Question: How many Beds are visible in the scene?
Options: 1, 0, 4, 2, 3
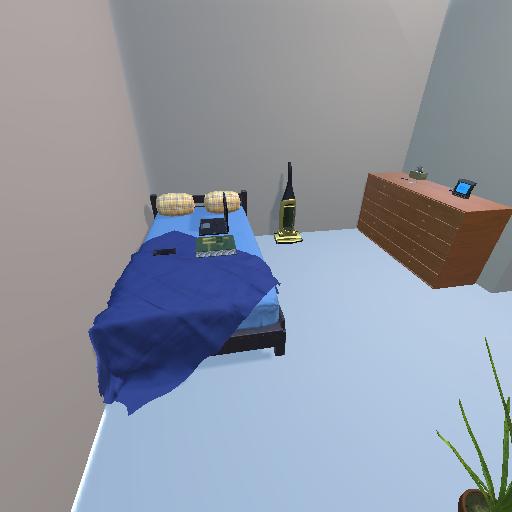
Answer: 1